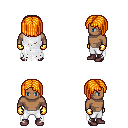
a pixel art fantasy rpg character, male body template, human, dark skin, white tattered cape, white pants, light blonde pageboy hairstyle, gold gloves, maroon shoes, four views (front, back, left, right), 2x2 character sprite sheet, small pixel art, hard edges, no anti-aliasing